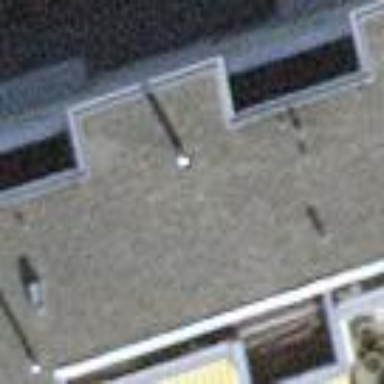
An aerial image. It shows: Simple house.